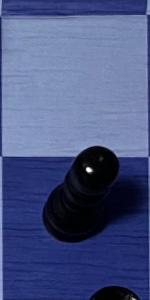
Label: Pawn_Black